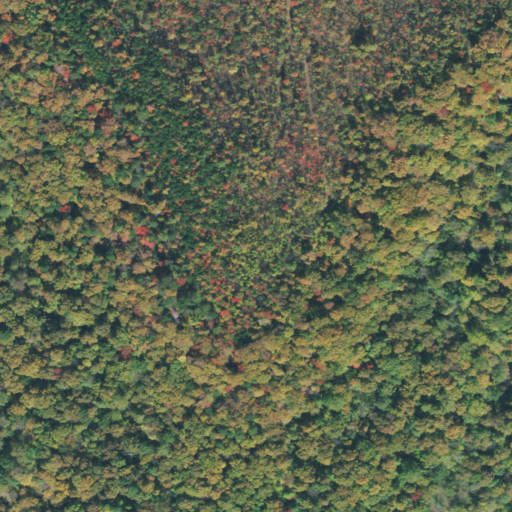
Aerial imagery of cape in Tennessee named Pigeon Point containing deciduous forest, mixed forest, and evergreen forest